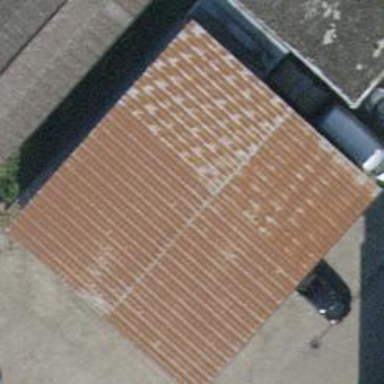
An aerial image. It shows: View of roof of building.